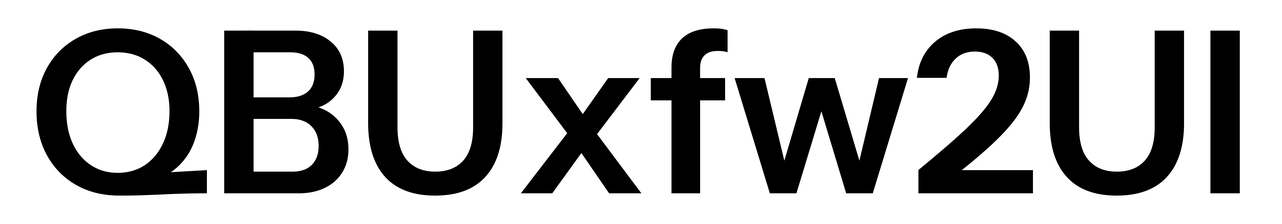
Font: InstrumentSans_SemiBold